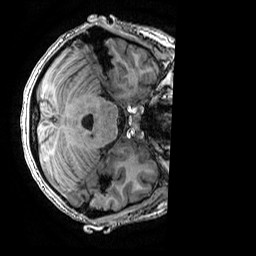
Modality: T1w
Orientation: axial
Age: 18
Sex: female
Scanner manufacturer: ge
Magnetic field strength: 3 T
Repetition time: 0.007 s
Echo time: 0.00342 s